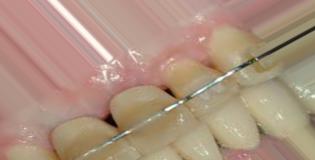
Condition: Tooth Discoloration